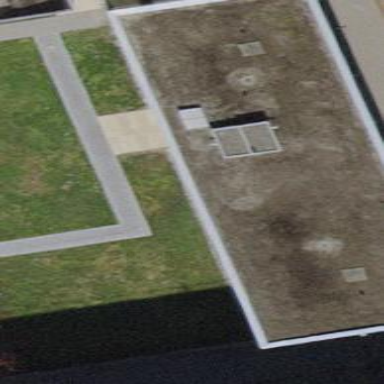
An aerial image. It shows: Office building.